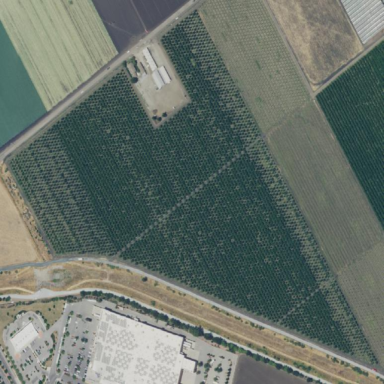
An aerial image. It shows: Orchard.